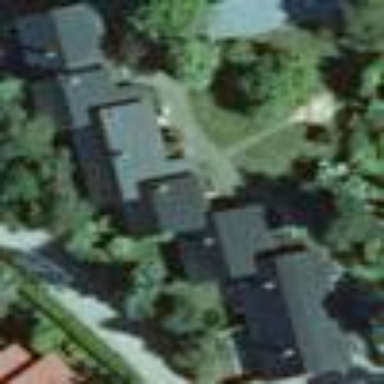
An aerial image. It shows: Terrace building.